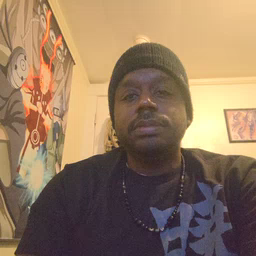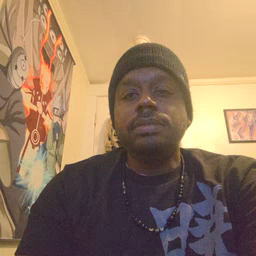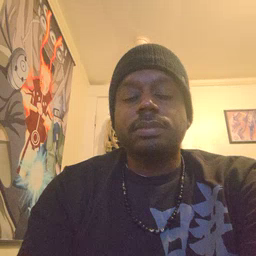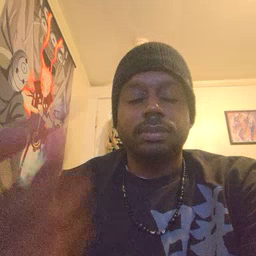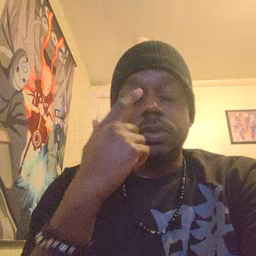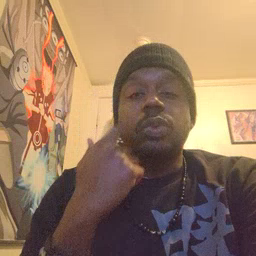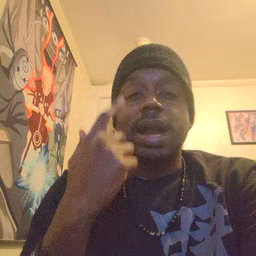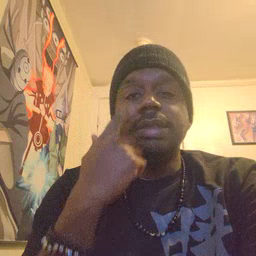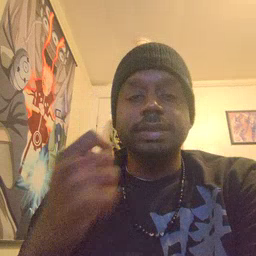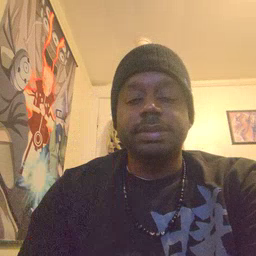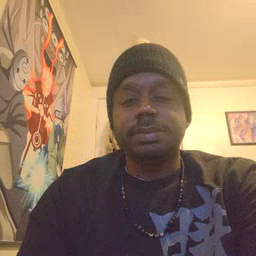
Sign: cry